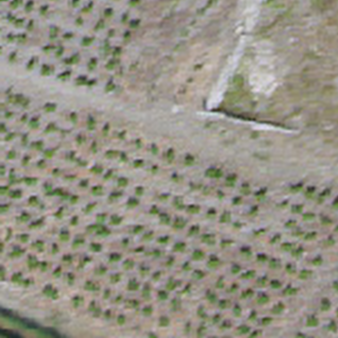
Label: other